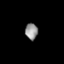
Tissue: skin
Cell type: Others
Senescence score: 0.6786
Nuclear area (px): 200
Mean DAPI intensity: 146.065